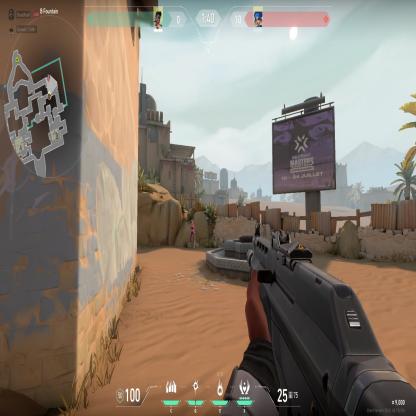
Label: enemy